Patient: sex M, age 52
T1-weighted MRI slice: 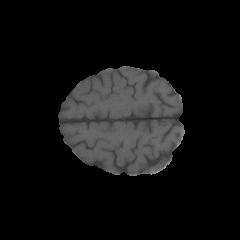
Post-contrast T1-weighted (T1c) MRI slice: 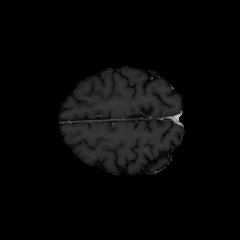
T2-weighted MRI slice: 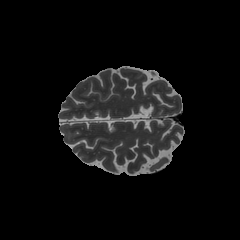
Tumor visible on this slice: no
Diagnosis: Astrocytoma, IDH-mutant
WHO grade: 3